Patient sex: F
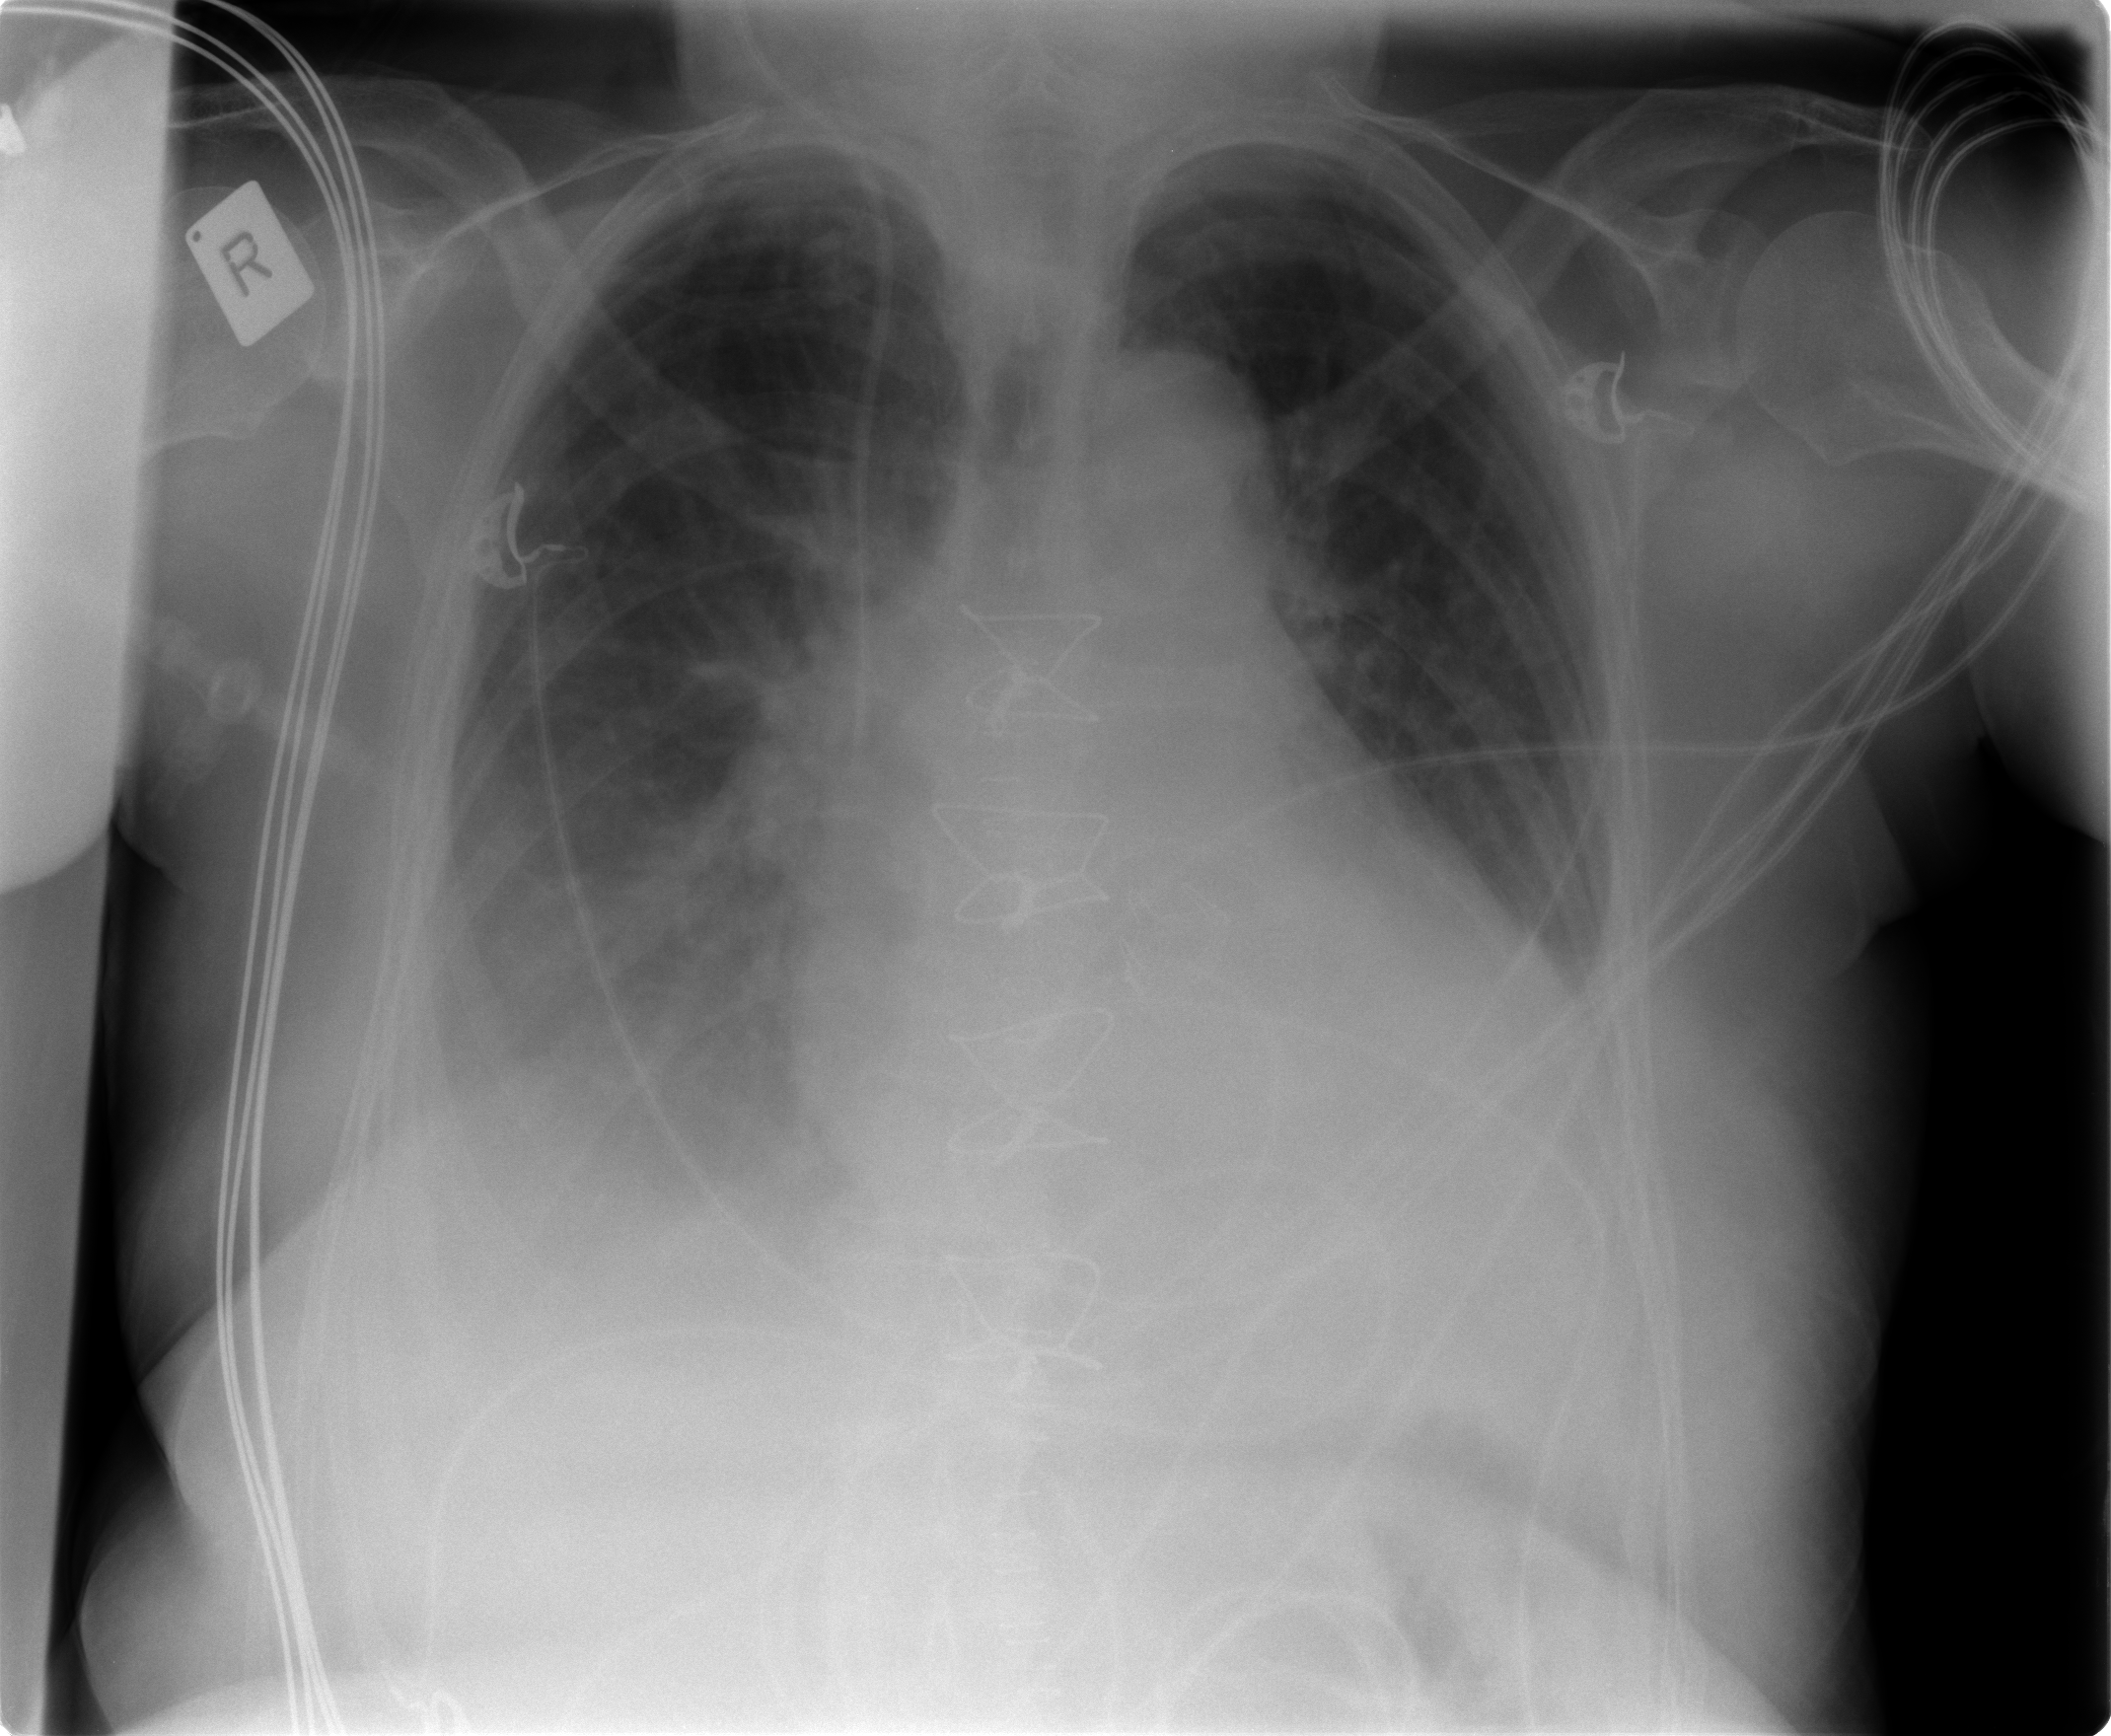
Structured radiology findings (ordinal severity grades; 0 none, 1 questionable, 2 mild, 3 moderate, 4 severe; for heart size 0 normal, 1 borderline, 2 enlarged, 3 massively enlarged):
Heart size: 2
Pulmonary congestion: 2
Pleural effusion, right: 2
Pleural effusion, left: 1
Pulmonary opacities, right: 0
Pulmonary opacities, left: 0
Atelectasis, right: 2
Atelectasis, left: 1